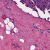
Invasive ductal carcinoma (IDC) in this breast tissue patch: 0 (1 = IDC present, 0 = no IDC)